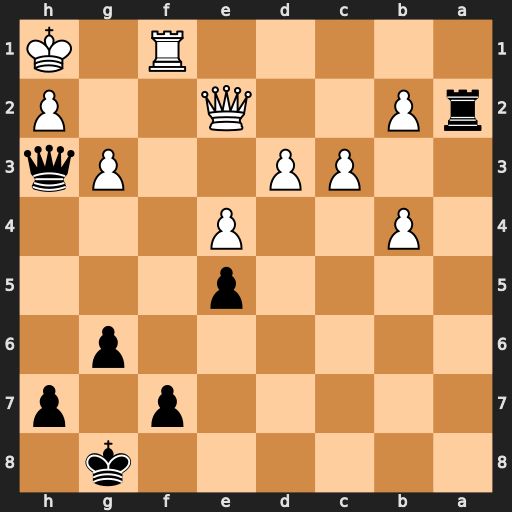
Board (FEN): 6k1/5p1p/6p1/4p3/1P2P3/2PP2Pq/rP2Q2P/5R1K
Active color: b
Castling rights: -
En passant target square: -
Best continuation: Rxb2 Qf2 Rxf2